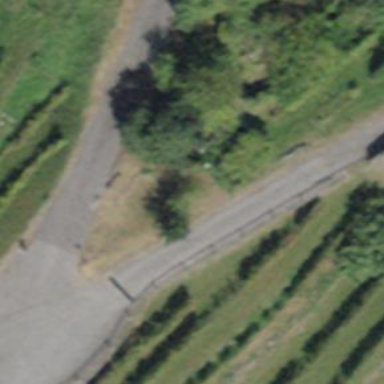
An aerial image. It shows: Vineyard.